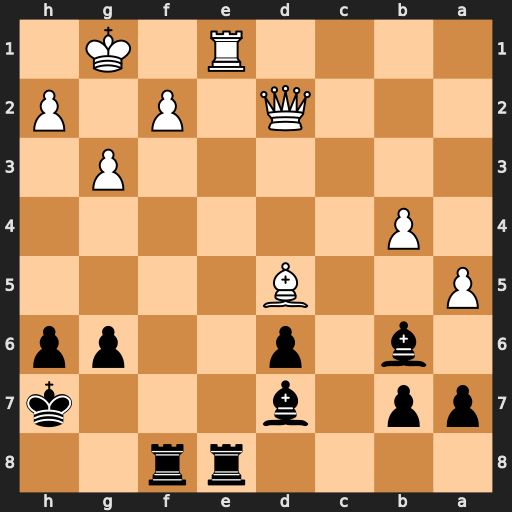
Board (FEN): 4rr2/pp1b3k/1b1p2pp/P2B4/1P6/6P1/3Q1P1P/4R1K1
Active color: b
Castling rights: -
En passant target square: -
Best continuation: Rxf2 Bg8+ Rxg8